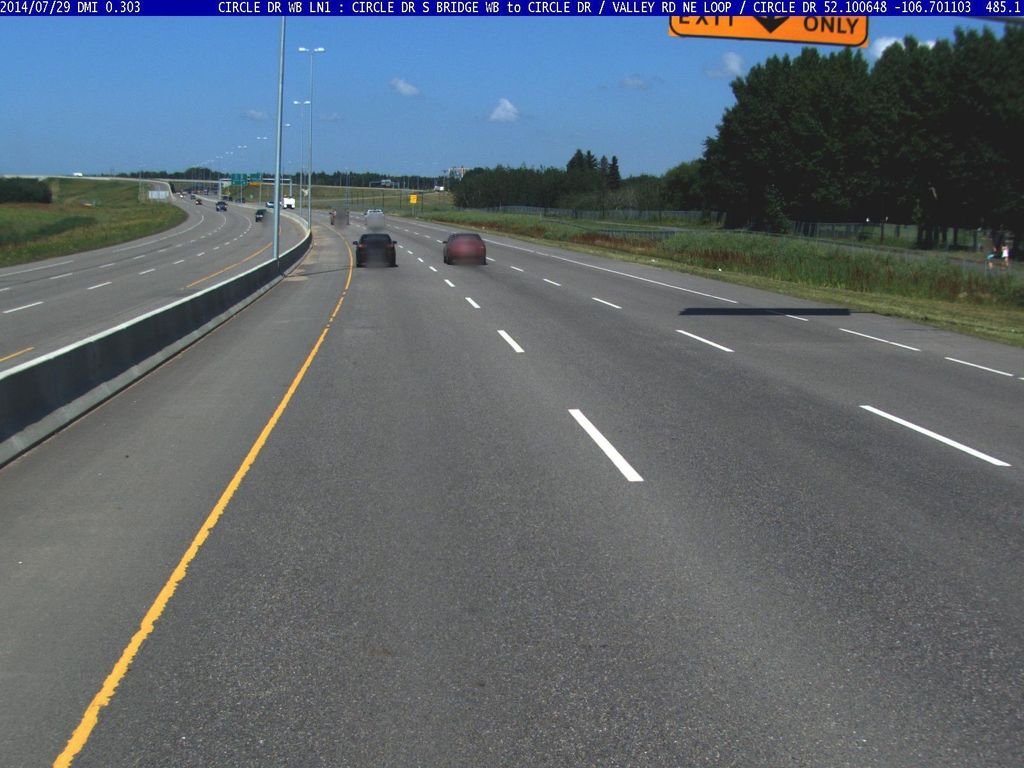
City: saskatoon